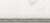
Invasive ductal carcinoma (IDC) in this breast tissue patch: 0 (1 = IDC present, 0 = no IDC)